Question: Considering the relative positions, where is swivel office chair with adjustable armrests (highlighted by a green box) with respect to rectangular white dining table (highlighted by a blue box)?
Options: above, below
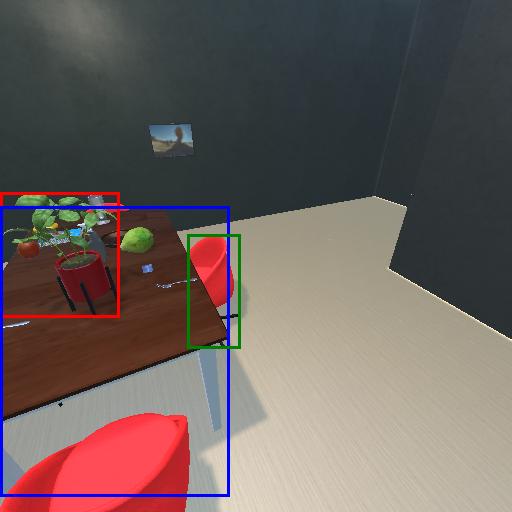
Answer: above